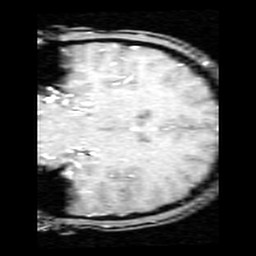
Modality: inplaneT1
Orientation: coronal
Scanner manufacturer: ge
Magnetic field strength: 3 T
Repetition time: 0.2 s
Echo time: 0.0036 s